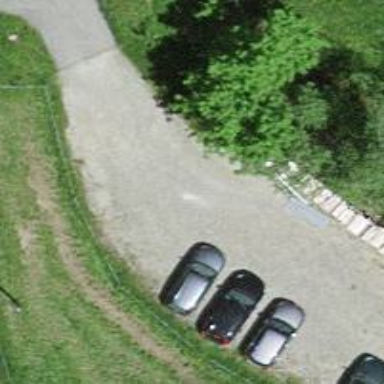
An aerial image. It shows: Road serving as parking aisle.